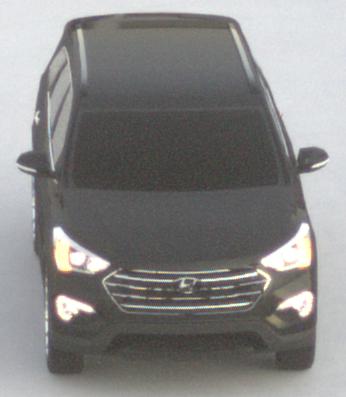
Make: Hyundai
Model: Santa Fe 2.4 GDI
Detailed model: Santa Fe (DM)
Model produced from: 2017/08
Model produced until: 2018/01
Doors: 5
Color: black
Road condition: dry road
Daytime: sunrise or sunset
Contrast: low contrast